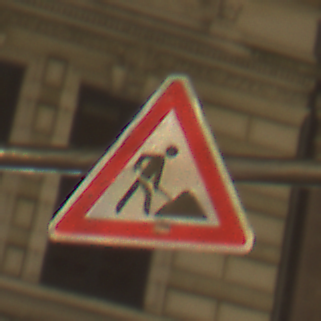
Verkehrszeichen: Arbeitsstelle
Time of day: Night
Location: Outdoor (Urban)
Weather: Clear
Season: NotSpecified
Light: Artificial